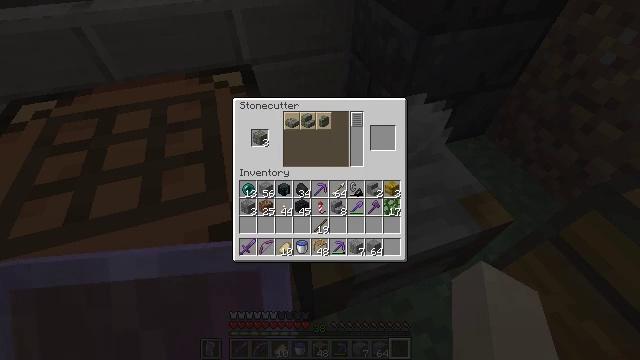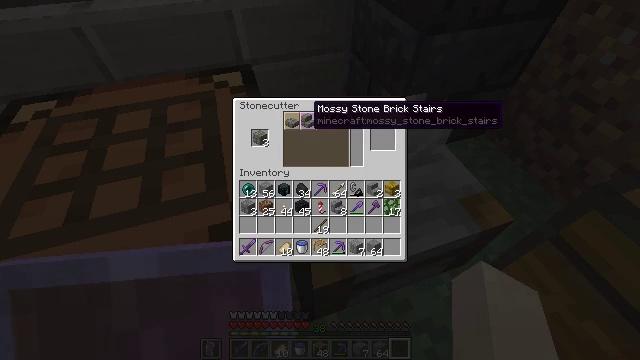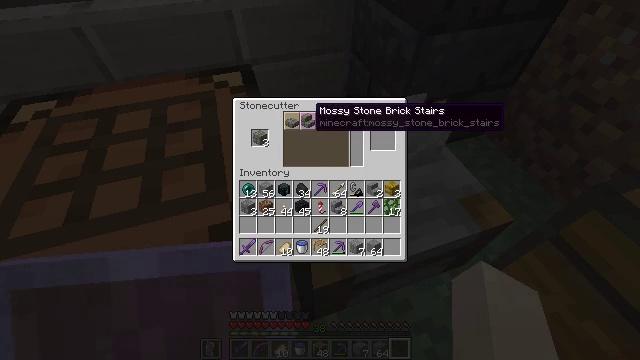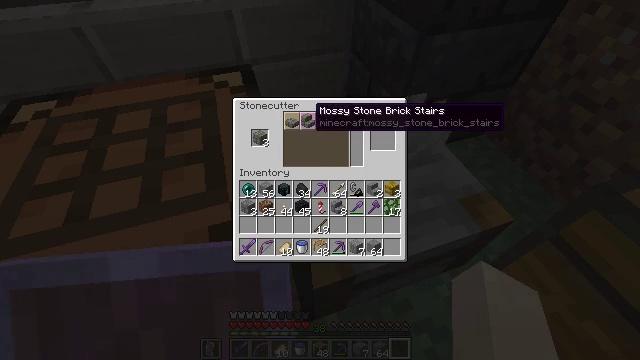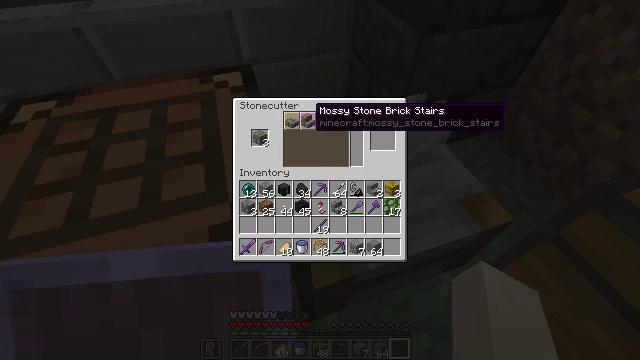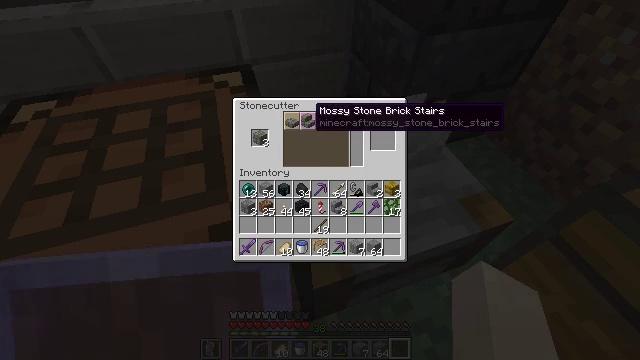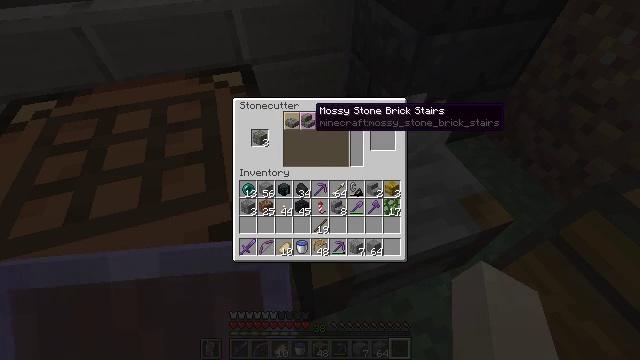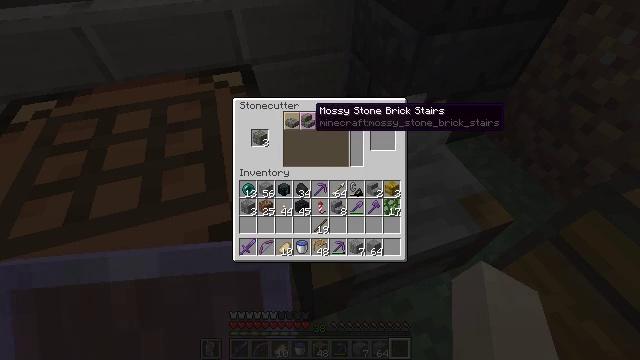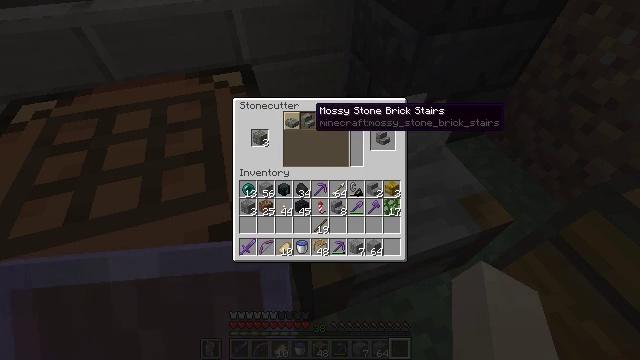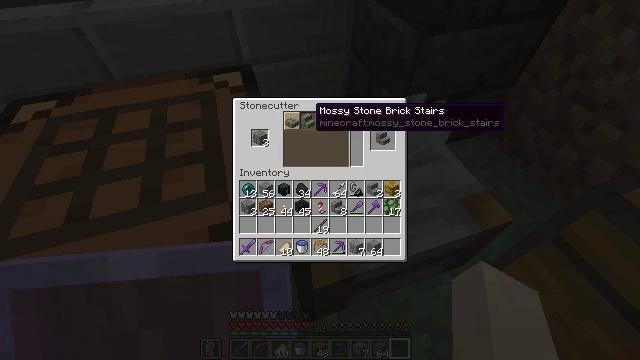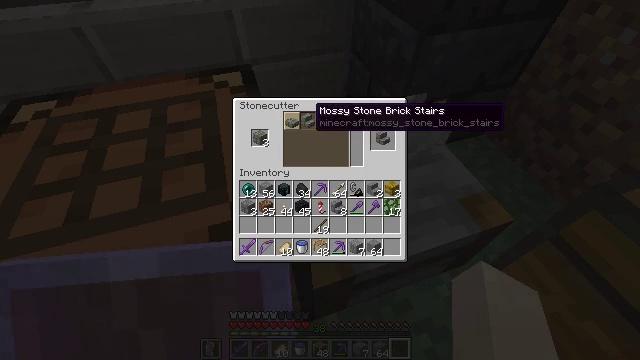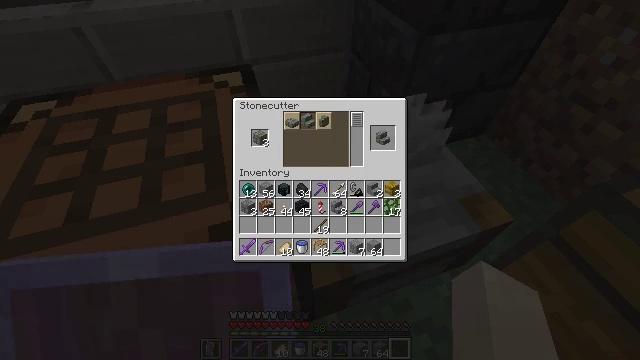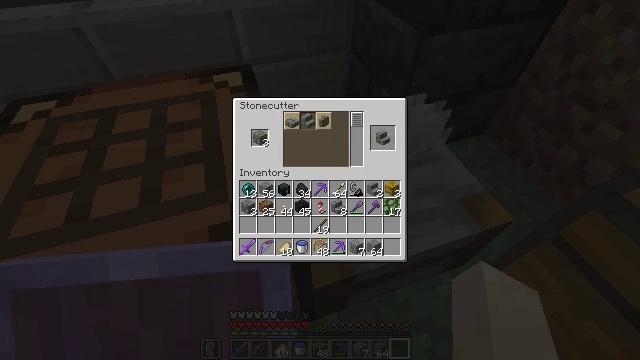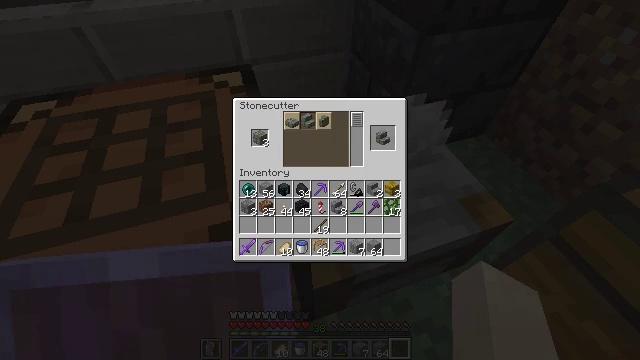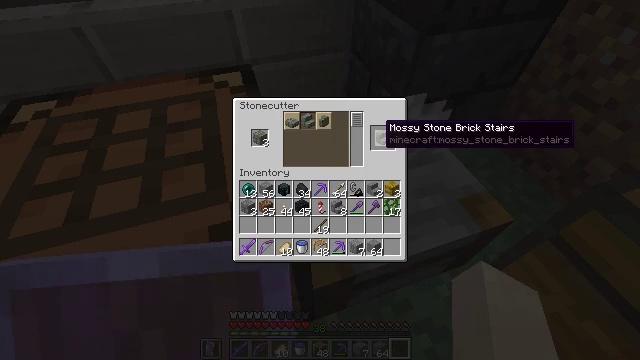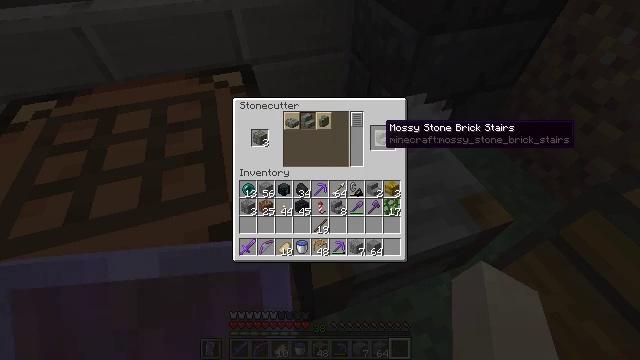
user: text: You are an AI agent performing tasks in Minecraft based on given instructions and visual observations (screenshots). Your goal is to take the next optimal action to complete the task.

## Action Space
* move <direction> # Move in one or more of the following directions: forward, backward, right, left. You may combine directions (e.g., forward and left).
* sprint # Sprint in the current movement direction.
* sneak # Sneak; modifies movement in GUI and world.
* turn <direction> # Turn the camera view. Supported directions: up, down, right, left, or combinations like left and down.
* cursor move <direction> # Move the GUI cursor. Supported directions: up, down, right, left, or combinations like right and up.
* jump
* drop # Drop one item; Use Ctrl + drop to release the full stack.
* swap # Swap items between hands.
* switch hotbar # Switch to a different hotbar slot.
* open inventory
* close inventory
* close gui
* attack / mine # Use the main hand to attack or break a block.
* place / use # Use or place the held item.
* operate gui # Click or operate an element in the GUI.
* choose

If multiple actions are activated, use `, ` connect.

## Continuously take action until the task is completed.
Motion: motion action
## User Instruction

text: Make a set of polished andesite stairs on the crafting table.
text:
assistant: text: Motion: turn right
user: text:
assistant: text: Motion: no_op
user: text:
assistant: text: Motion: no_op
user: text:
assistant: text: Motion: no_op
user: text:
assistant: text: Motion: no_op
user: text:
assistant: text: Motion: no_op
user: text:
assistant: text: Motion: no_op
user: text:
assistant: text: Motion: attack / mine
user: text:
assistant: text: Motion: attack / mine
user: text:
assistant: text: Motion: attack / mine
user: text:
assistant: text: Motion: turn right
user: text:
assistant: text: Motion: turn right
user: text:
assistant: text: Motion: turn right
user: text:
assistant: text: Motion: turn right
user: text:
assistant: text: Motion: no_op
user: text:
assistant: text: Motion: no_op
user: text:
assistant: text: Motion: no_op
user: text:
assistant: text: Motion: no_op
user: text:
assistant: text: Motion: no_op
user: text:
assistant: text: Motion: sneak
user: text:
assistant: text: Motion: sneak
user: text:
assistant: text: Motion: sneak
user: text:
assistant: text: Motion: sneak, attack / mine
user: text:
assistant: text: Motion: sneak, attack / mine
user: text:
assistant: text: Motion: sneak, attack / mine
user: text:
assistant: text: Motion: sneak, attack / mine
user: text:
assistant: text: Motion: sneak, attack / mine
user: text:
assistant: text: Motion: sneak, attack / mine
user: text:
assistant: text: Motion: sneak, attack / mine
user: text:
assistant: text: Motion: sneak